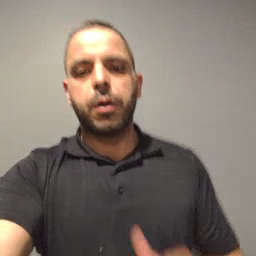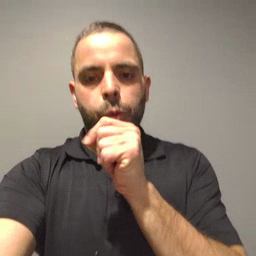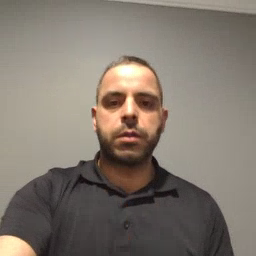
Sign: who